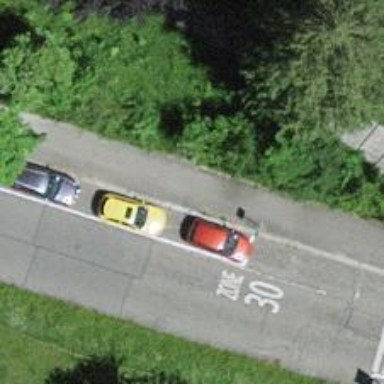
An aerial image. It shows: Parking lane designated for parking.